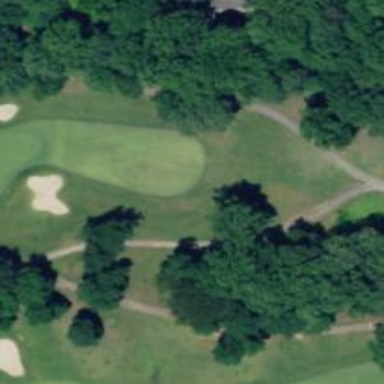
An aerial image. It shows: High-quality path used as golf course track.